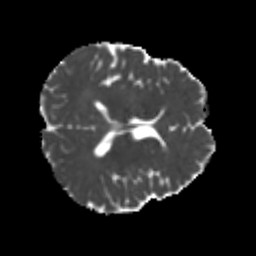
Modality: MD
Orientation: axial
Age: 21
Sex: male
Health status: healthy
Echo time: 0.074 s